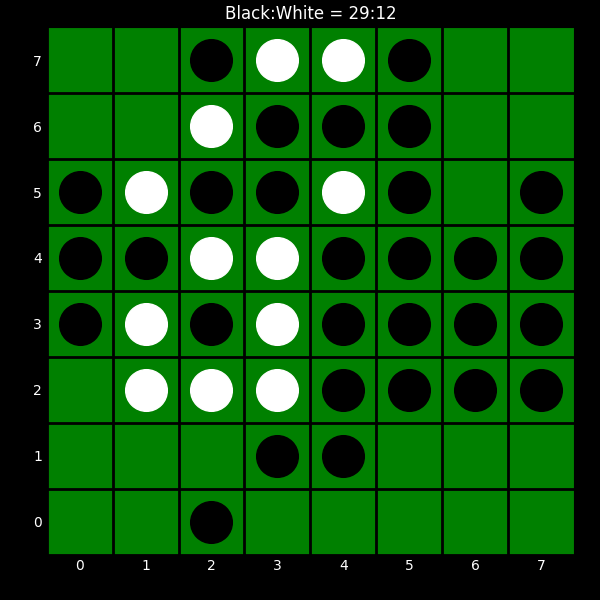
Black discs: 29
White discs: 12